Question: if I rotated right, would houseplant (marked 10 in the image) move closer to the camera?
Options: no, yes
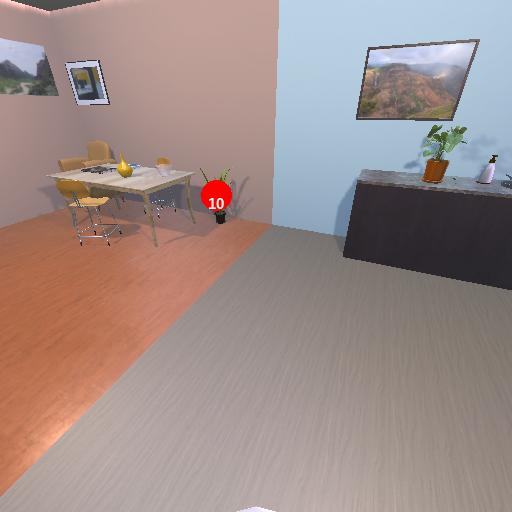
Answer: no